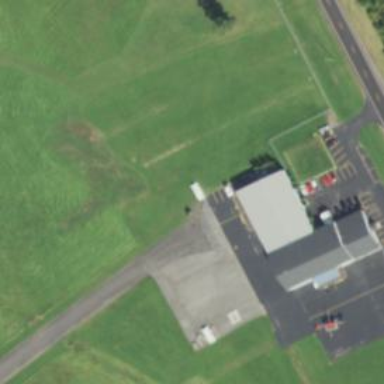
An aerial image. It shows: Image of helipad at airport.